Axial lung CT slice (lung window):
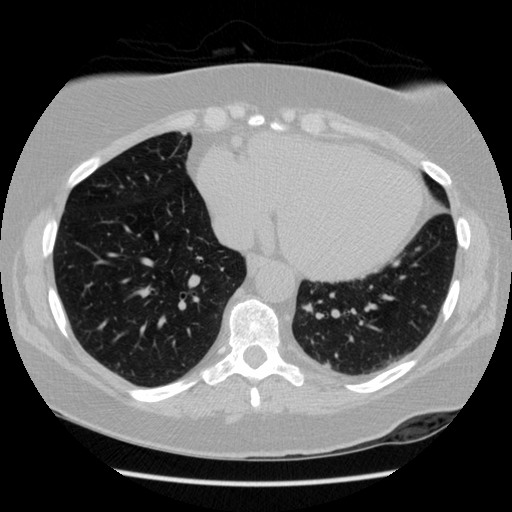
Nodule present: yes
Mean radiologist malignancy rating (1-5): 1